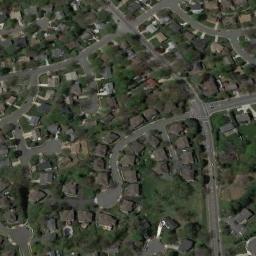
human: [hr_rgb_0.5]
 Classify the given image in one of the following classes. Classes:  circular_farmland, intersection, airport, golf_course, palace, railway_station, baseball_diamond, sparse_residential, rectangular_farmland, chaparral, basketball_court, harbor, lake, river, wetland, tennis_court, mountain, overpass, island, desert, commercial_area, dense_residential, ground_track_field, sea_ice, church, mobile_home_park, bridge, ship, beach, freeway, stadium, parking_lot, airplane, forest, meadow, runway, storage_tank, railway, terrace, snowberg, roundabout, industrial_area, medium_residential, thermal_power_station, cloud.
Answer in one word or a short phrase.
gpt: dense_residential